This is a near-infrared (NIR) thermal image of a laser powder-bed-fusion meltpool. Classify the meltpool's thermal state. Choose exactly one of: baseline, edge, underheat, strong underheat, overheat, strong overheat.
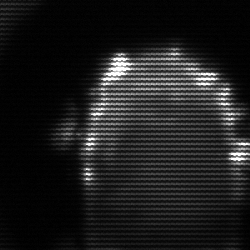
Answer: baseline